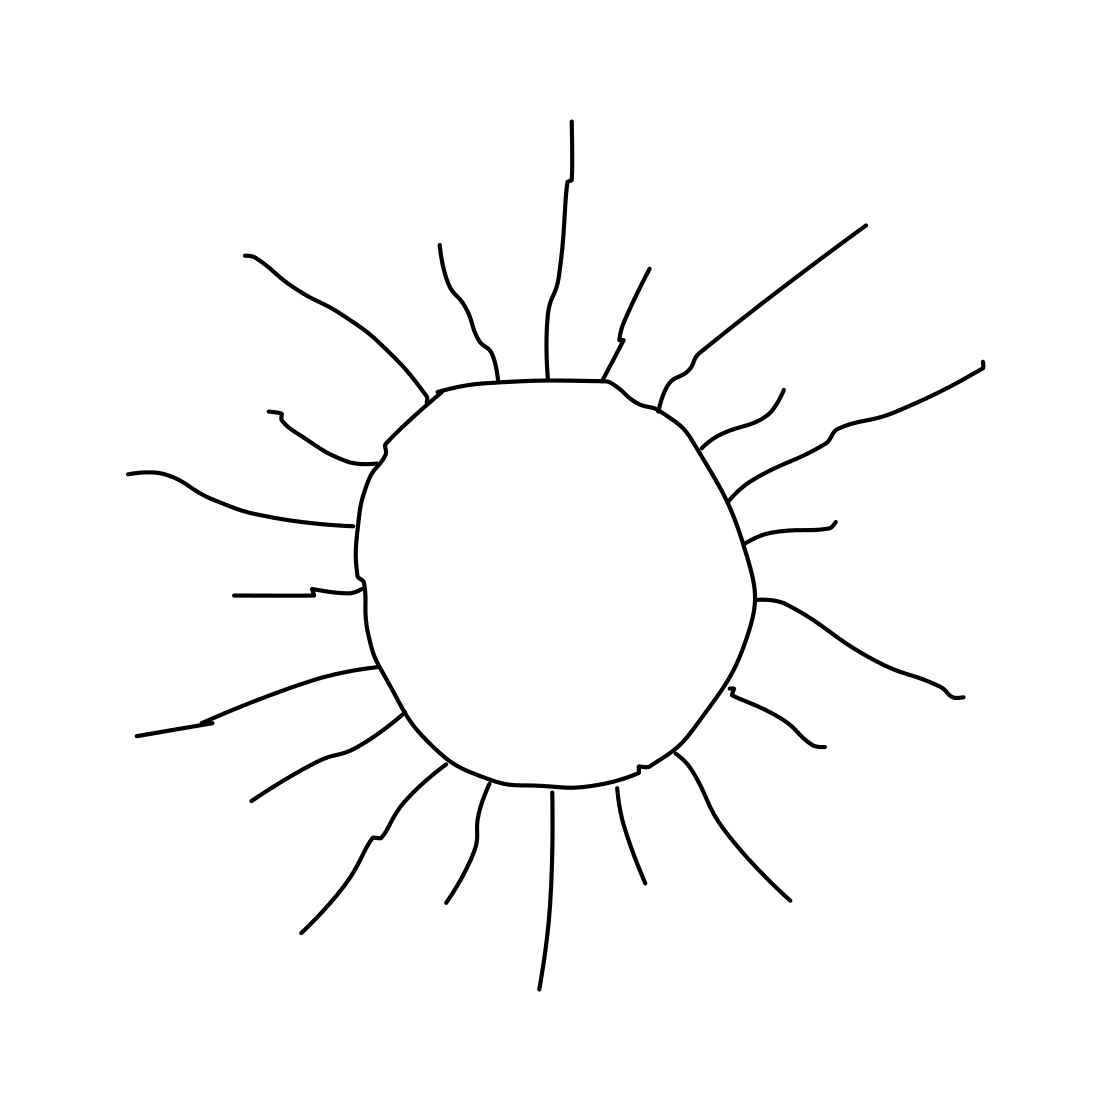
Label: sun